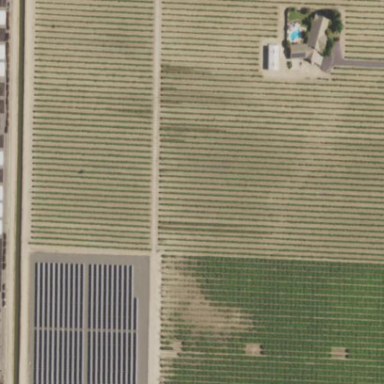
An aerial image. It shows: Vineyard.